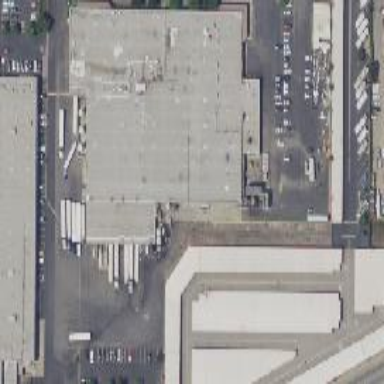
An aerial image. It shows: Factory building.